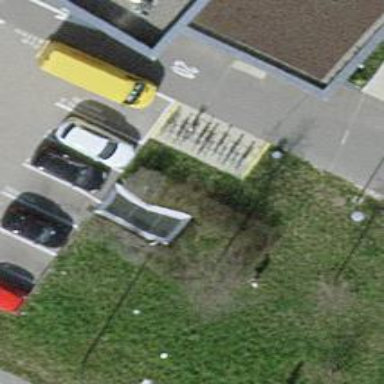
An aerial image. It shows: Bicycle parking area with bollard.